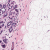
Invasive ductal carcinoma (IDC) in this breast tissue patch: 0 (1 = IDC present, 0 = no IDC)